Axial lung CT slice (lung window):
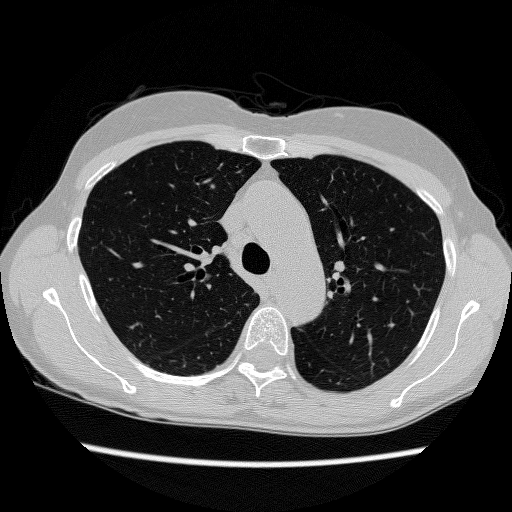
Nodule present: no